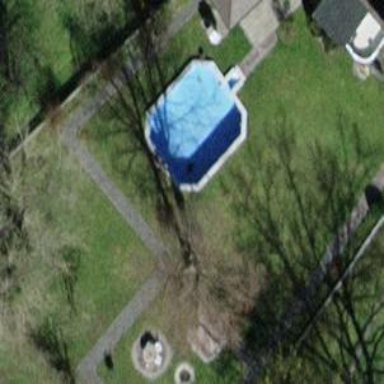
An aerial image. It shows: Swimming pool located in leisure land.